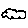
Label: cloud